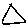
Label: triangle